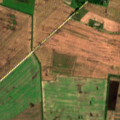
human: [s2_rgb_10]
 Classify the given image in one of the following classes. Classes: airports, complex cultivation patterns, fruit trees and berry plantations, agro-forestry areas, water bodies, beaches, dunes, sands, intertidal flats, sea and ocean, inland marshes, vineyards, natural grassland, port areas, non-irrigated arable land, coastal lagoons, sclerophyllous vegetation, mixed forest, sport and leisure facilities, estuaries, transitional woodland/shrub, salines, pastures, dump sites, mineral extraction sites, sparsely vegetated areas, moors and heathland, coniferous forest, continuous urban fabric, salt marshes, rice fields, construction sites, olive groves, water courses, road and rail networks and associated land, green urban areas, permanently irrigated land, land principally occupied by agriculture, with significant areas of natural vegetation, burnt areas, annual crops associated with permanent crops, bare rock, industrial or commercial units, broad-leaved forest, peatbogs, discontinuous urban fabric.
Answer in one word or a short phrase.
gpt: non-irrigated arable land